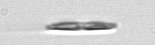
Label: pennate